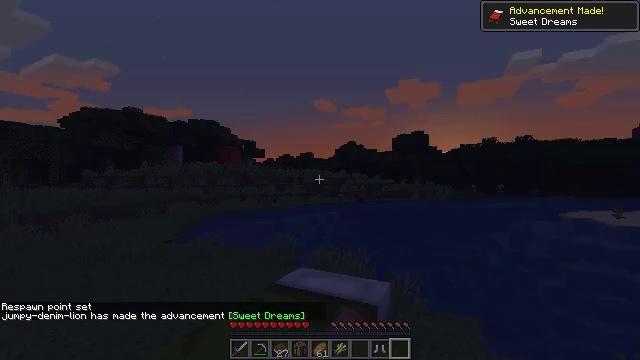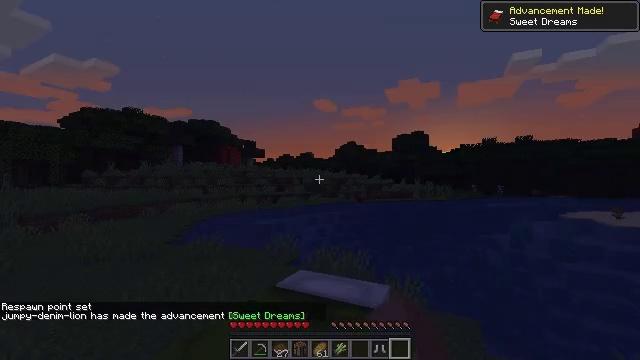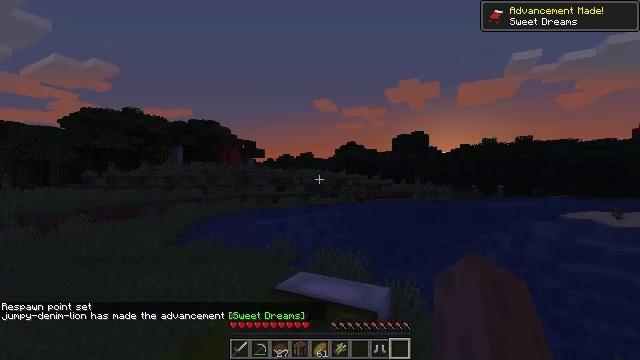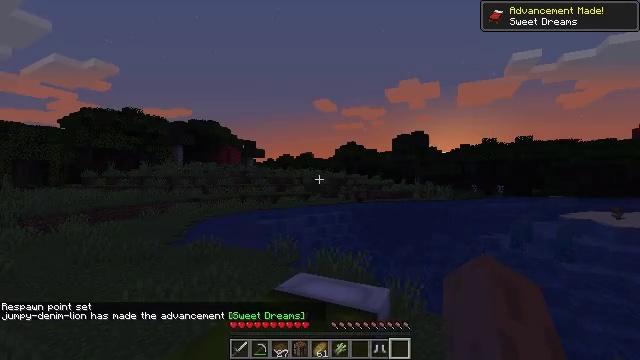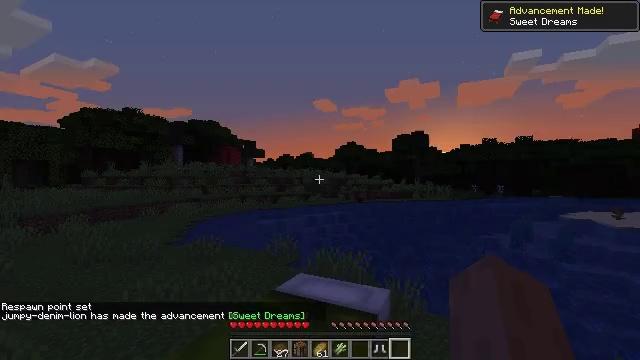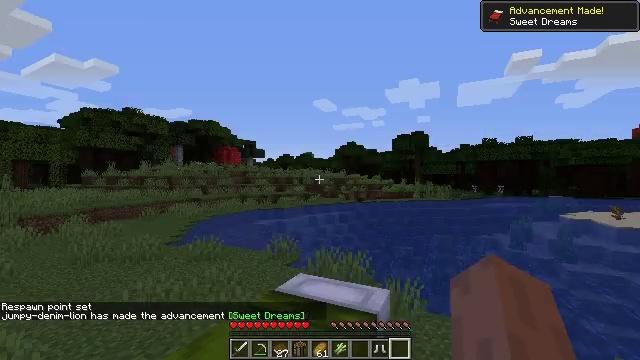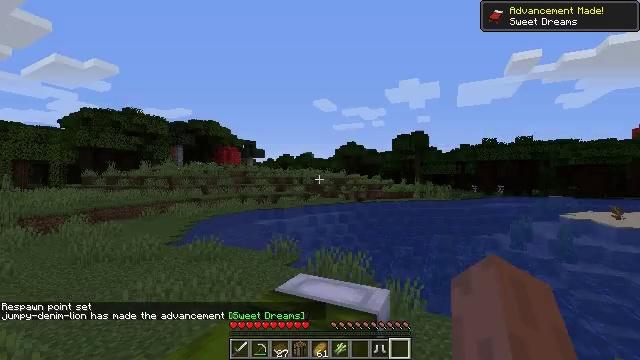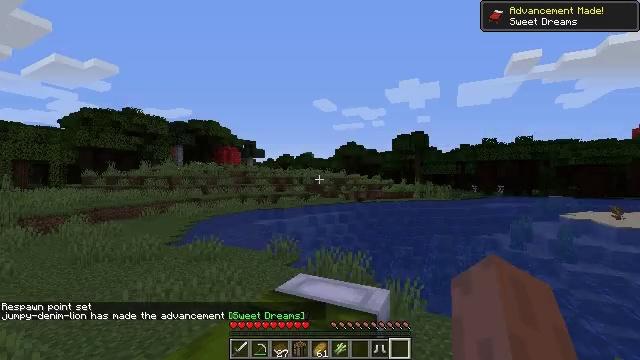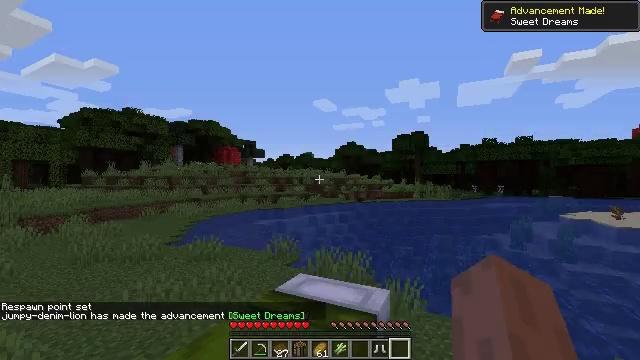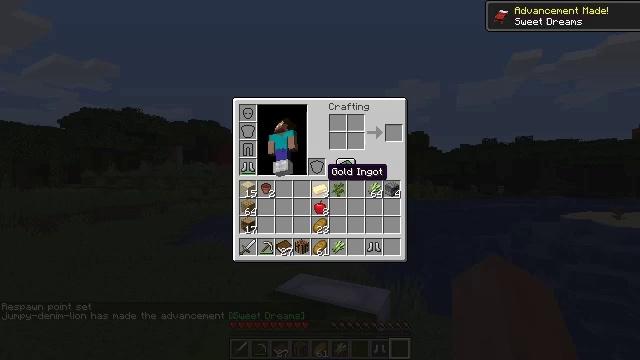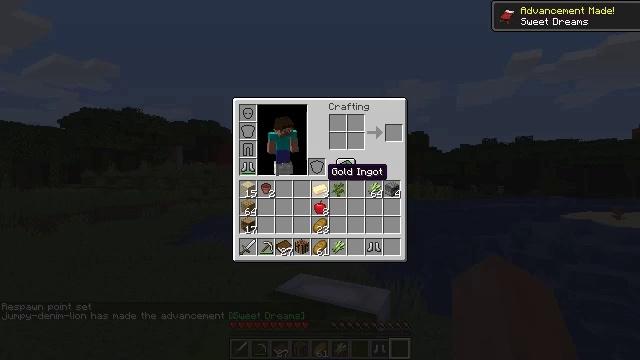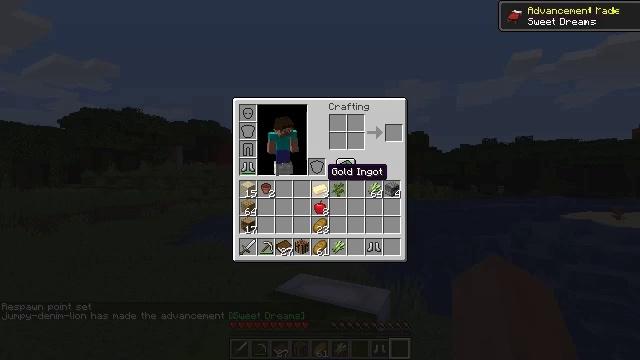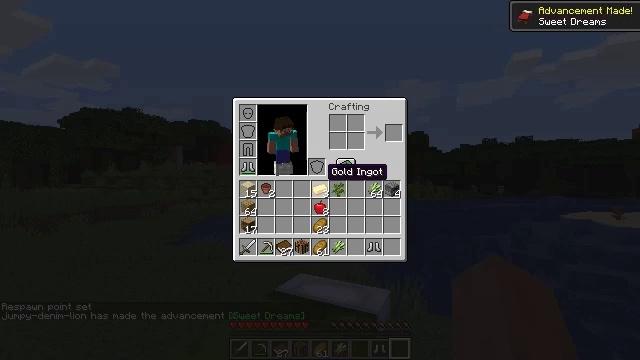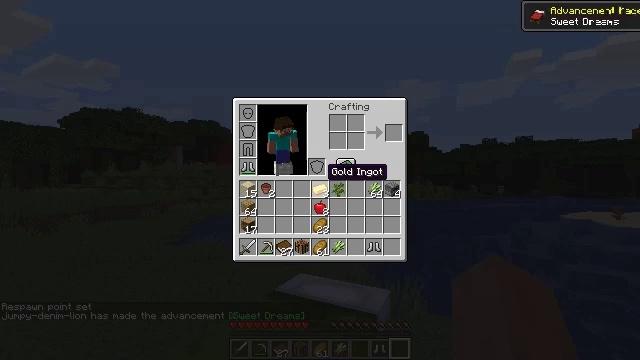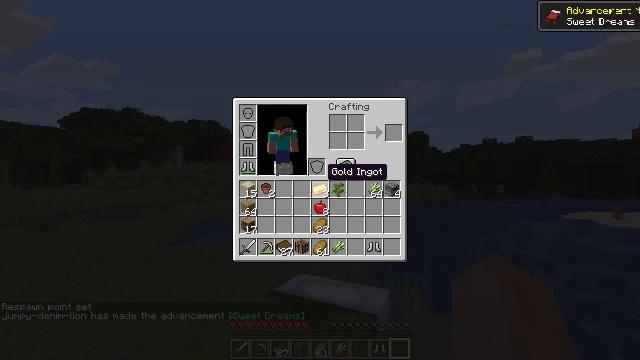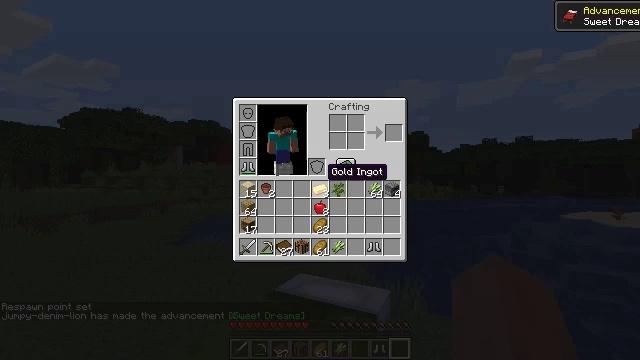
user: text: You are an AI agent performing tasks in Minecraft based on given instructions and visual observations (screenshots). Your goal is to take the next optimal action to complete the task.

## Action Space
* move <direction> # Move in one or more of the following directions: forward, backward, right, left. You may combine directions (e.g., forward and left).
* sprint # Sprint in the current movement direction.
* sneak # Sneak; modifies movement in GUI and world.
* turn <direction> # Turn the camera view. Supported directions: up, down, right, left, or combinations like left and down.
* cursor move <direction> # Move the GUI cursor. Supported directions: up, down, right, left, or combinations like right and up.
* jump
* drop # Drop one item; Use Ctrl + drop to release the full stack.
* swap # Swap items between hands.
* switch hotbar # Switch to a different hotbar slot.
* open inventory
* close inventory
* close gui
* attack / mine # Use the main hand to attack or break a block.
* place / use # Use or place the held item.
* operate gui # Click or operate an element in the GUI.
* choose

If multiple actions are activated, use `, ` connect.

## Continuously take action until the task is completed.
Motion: motion action
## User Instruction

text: Dismantle the green bed for relocation.
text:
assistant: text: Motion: no_op
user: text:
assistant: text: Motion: no_op
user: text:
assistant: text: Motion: no_op
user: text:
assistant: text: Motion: no_op
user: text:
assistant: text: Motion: no_op
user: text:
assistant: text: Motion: no_op
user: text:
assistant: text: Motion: no_op
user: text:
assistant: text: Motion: no_op
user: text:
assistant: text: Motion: open inventory
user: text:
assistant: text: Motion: open inventory
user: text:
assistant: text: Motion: open inventory
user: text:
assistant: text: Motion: no_op
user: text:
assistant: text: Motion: no_op
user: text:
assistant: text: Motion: no_op
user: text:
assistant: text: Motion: no_op
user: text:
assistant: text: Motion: no_op
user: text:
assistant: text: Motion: no_op
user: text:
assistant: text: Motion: no_op
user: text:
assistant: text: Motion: no_op
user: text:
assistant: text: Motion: no_op
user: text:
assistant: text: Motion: no_op
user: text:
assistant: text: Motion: no_op
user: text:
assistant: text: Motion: no_op
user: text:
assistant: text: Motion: no_op
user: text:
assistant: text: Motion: no_op
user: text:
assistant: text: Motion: no_op
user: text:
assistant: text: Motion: no_op
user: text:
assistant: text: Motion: no_op
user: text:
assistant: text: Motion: no_op
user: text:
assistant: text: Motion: no_op